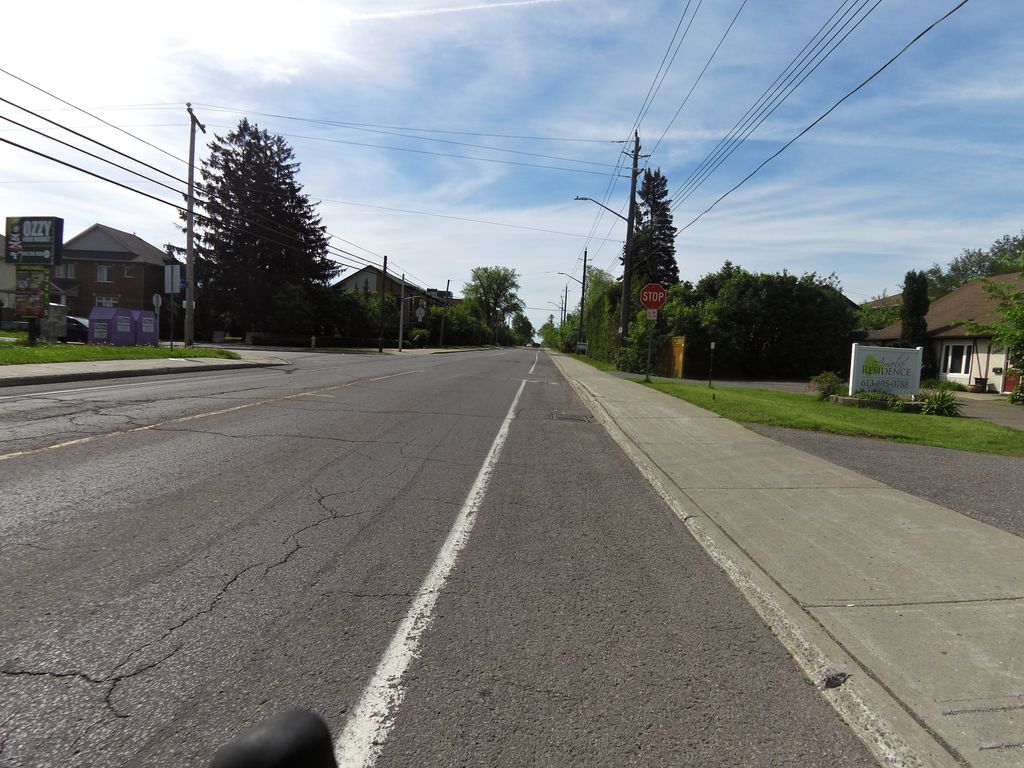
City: ottawa-gatineau